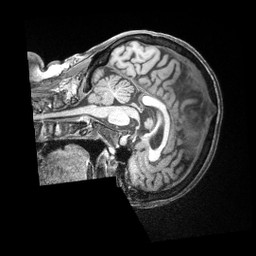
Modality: T1w
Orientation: sagittal
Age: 76
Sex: female
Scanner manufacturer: siemens
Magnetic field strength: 3 T
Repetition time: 2.5 s
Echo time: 0.00222 s